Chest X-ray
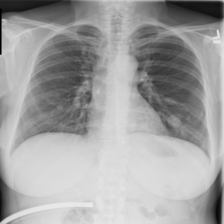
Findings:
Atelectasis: negative
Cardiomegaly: negative
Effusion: negative
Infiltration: negative
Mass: negative
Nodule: positive
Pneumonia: negative
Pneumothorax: negative
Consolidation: negative
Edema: negative
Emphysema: negative
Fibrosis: negative
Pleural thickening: negative
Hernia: negative